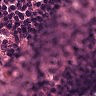
Metastatic tissue present: no